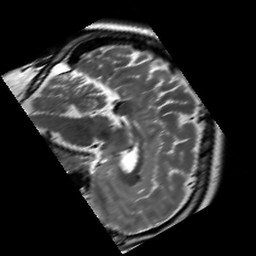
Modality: T2w
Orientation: sagittal
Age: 26
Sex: male
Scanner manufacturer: siemens
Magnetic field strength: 3 T
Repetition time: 7 s
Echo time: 0.09 s